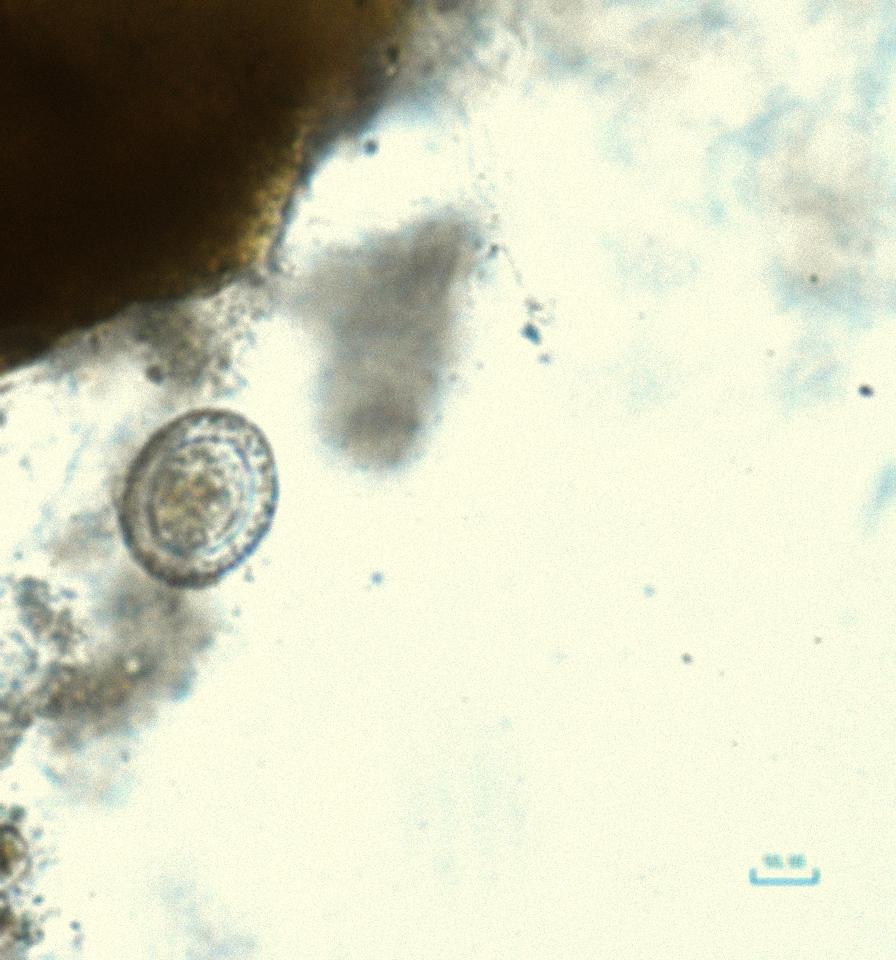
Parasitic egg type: Hymenolepis nana